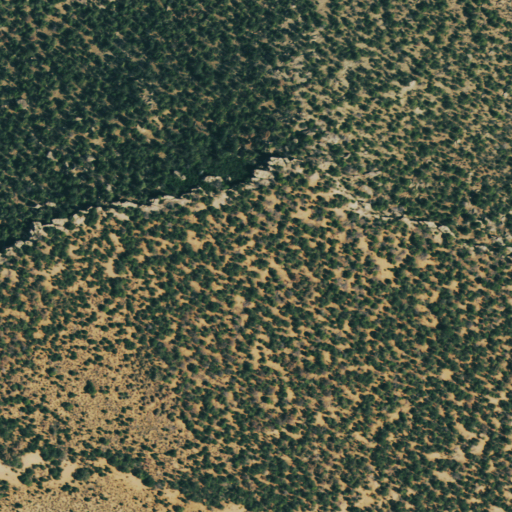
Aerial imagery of mountain in Colorado named Skein Mesa containing evergreen forest and shrub